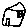
Label: house